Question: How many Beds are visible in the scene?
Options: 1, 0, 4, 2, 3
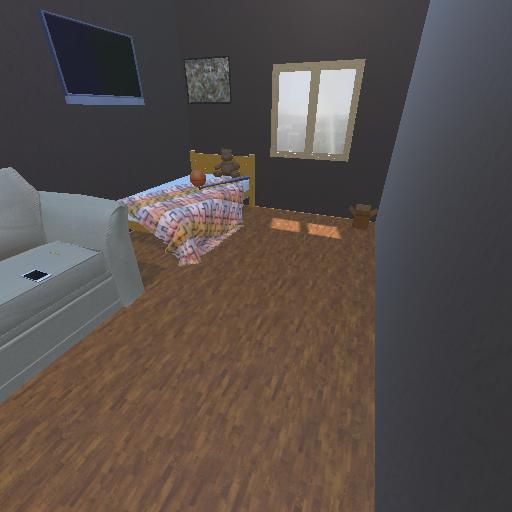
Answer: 1